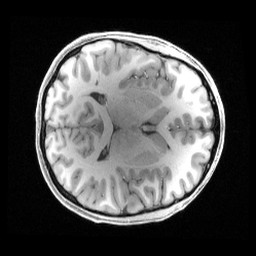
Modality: T1w
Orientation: axial
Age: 33
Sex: female
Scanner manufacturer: siemens
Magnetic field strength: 3 T
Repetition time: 2.4 s
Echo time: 0.00222 s